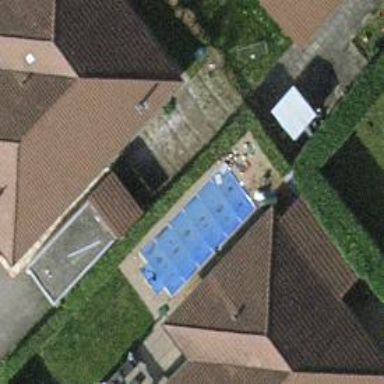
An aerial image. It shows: Swimming pool located in leisure land.